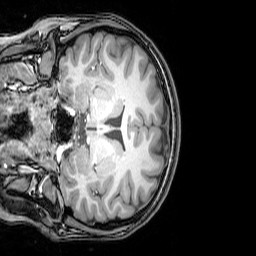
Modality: T1w
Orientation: coronal
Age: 22
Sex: female
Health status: healthy
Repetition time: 0.081 s
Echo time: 0.037 s